Question: I have a PCl in which I want to make a async call usingg HttpClient. I coded like this
'''
public static async Task<string> GetRequest(string url)
{
var httpClient = new HttpClient() { MaxResponseContentBufferSize = int.MaxValue };
HttpResponseMessage response = await httpClient.GetAsync(url);
return response.Content.ReadAsStringAsync().Result;
}
'''
But await is showing error "cannot await System.net.http.httpresponsemessage" like message.
If I use code like this than everything goes well but not in async way
'''
public static string GetRequest(string url)
{
var httpClient = new HttpClient() { MaxResponseContentBufferSize = int.MaxValue };
HttpResponseMessage response = httpClient.GetAsync(url).Result;
return response.Content.ReadAsStringAsync().Result;
}
'''
I just want that this method executes in async way.
This is the screen shot:

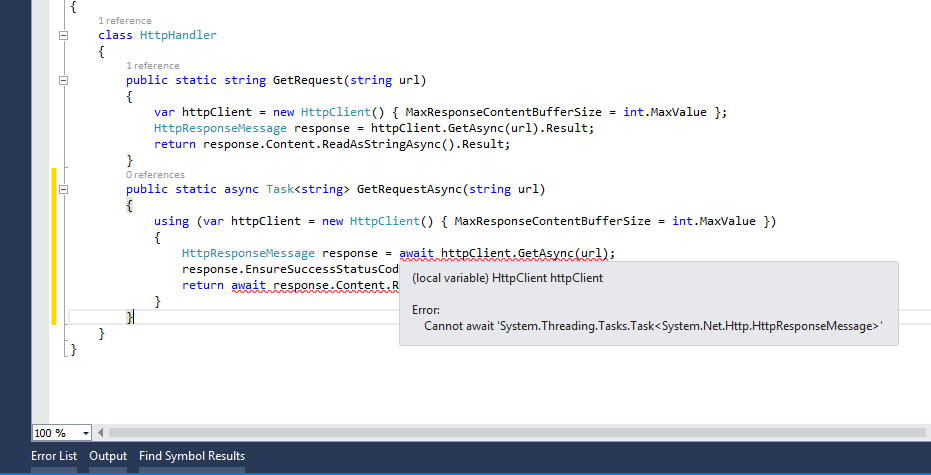
Answer: Follow the <URL>, don't forget to call 'EnsureSuccessStatusCode', dispose your resources, and replace all 'Result's with 'await's:
'''
public static async Task<string> GetRequestAsync(string url)
{
using (var httpClient = new HttpClient() { MaxResponseContentBufferSize = int.MaxValue })
{
HttpResponseMessage response = await httpClient.GetAsync(url);
response.EnsureSuccessStatusCode();
return await response.Content.ReadAsStringAsync();
}
}
'''
If your code doesn't need to do anything else, 'HttpClient' has a 'GetStringAsync' method that does this for you:
'''
public static async Task<string> GetRequestAsync(string url)
{
using (var httpClient = new HttpClient() { MaxResponseContentBufferSize = int.MaxValue })
return await httpClient.GetStringAsync(url);
}
'''
If you share your 'HttpClient' instances, this can simplify to:
'''
private static readonly HttpClient httpClient =
new HttpClient() { MaxResponseContentBufferSize = int.MaxValue };
public static Task<string> GetRequestAsync(string url)
{
return httpClient.GetStringAsync(url);
}
'''